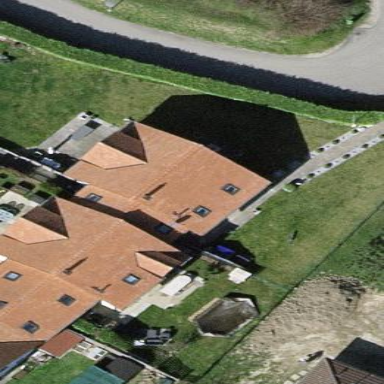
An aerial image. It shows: Terrace building with gabled roof.